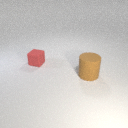
large brown rubber cylinder in front of small red rubber cube